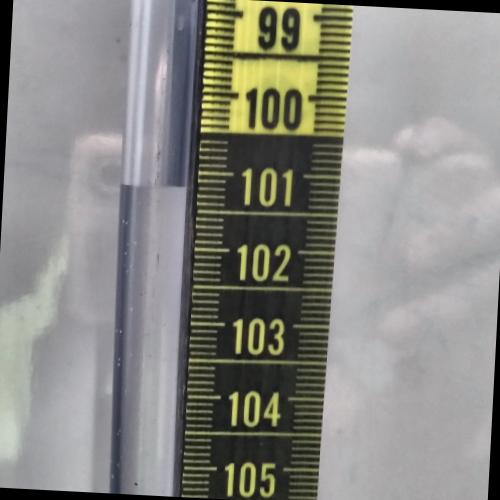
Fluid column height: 100.2 cm